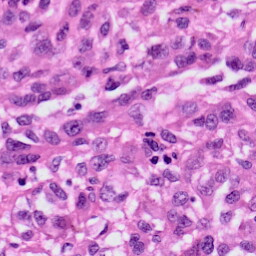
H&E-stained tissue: Skin